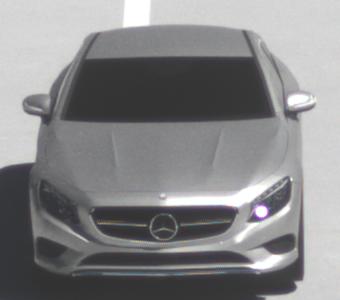
Make: Mercedes-Benz
Model: S 400 Coupé
Detailed model: S-Class (217) Coupé
Model produced from: 2015/10
Model produced until: 2017/09
Doors: 2
Color: white
Road condition: dry road
Daytime: midday
Contrast: high contrast